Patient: sex M, age 81
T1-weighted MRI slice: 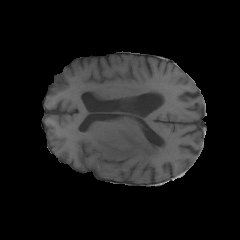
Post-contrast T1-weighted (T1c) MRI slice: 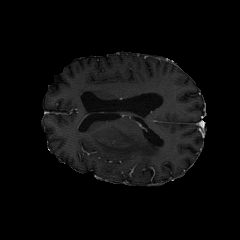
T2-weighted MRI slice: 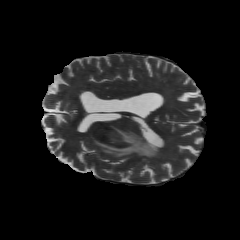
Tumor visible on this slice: yes
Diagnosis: Glioblastoma, IDH-wildtype
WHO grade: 4